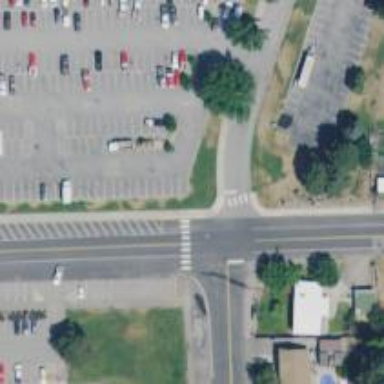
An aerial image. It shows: Uncontrolled pedestrian crossing with zebra markings on the footway.